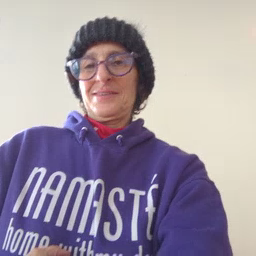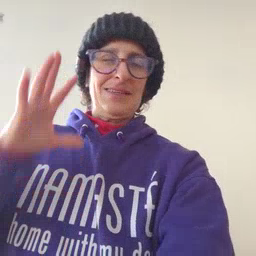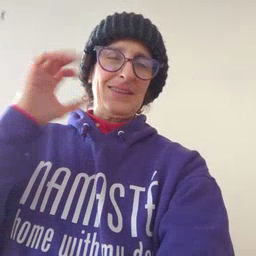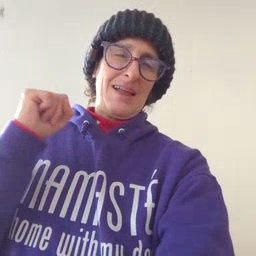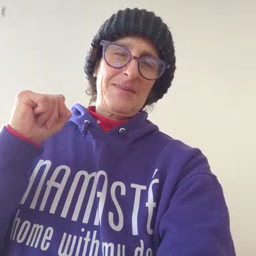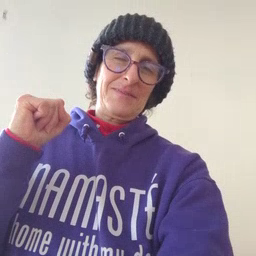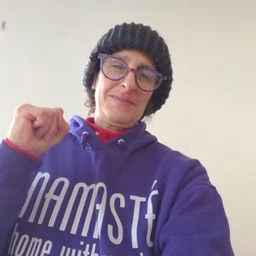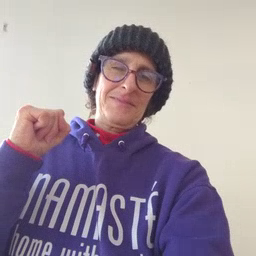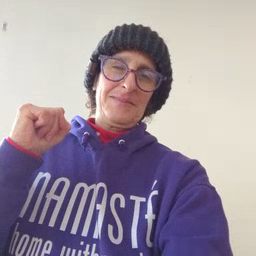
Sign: loud